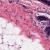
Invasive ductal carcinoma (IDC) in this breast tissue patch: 0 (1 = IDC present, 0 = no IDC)